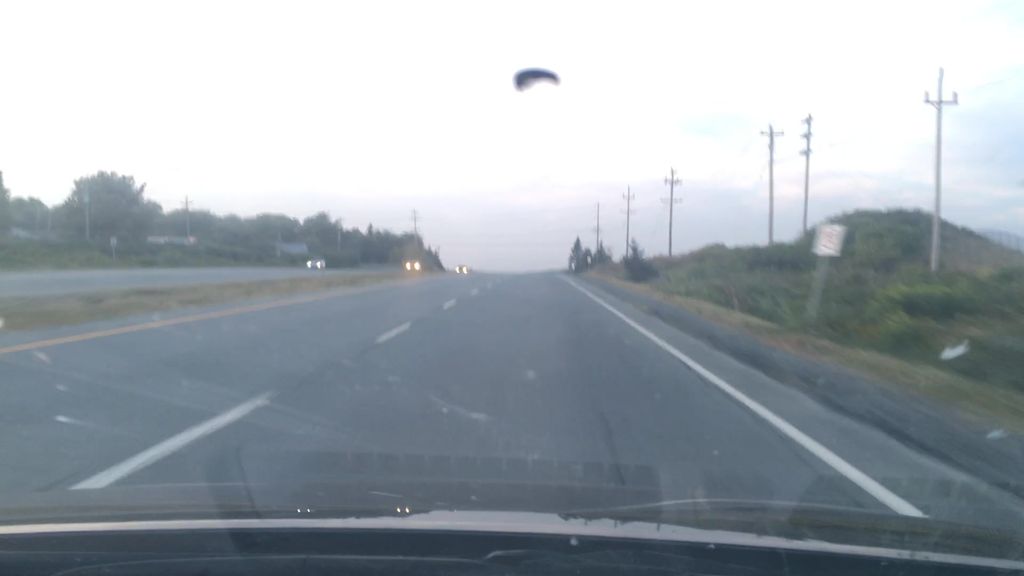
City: halifax